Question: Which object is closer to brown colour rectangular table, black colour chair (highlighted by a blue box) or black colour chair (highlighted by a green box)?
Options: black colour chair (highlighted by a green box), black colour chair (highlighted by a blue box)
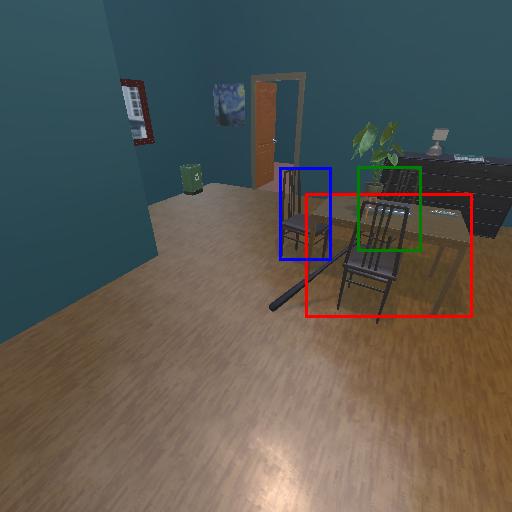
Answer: black colour chair (highlighted by a green box)